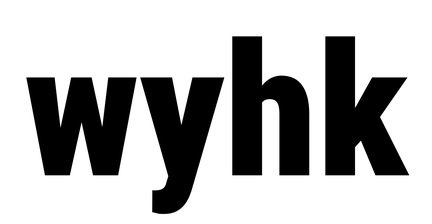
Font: Roboto_Condensed_Black